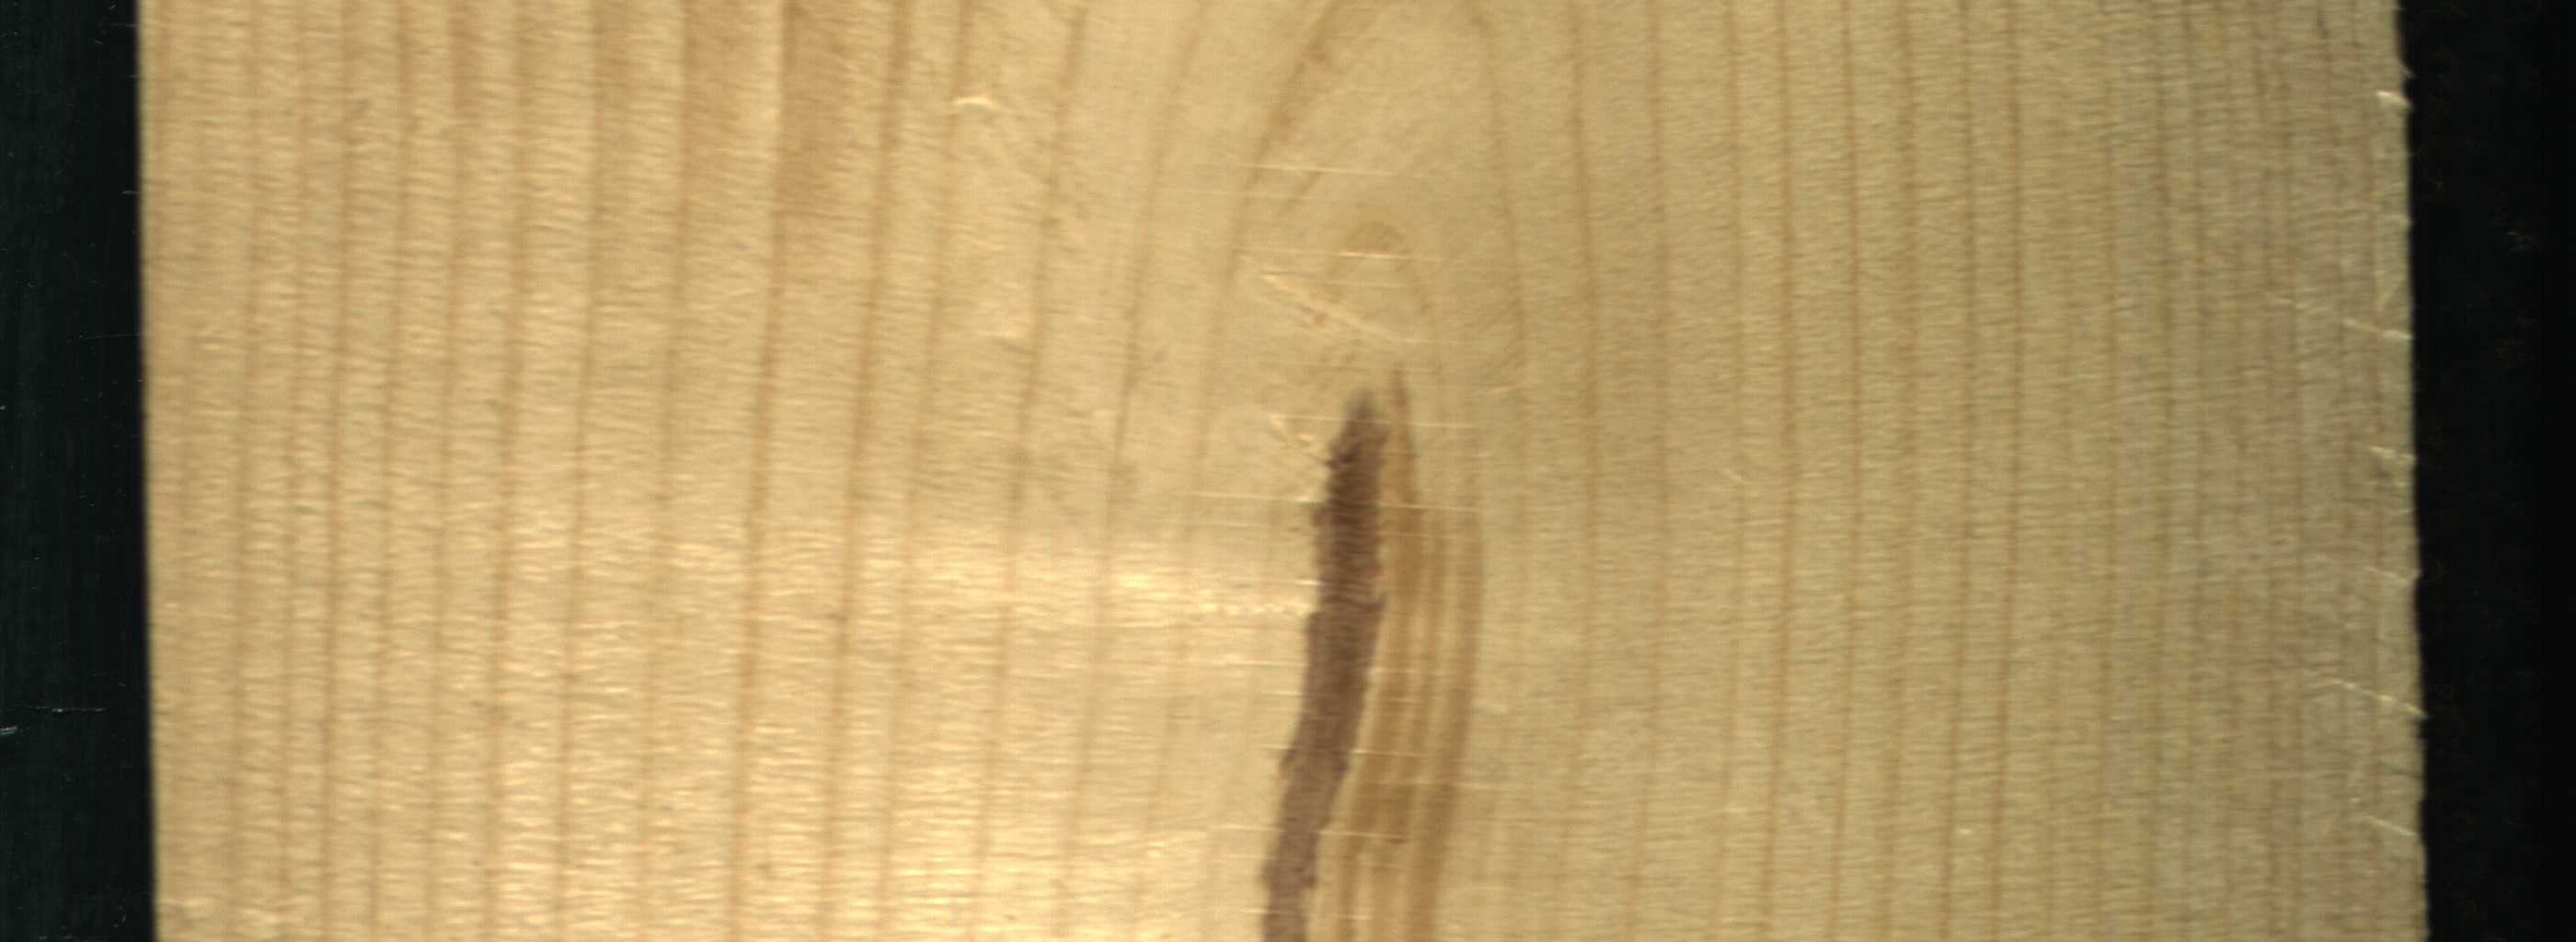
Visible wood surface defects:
Marrow